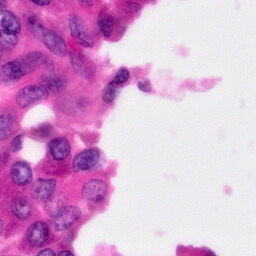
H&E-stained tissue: Pancreatic